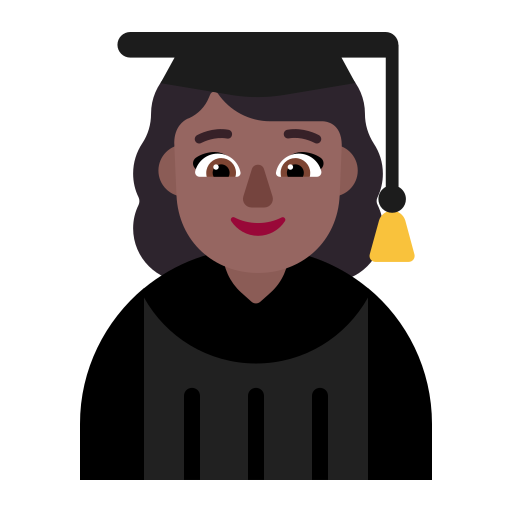
woman student flat  dark